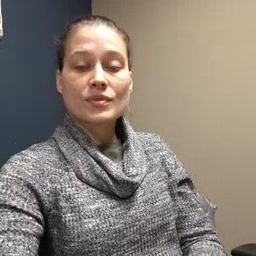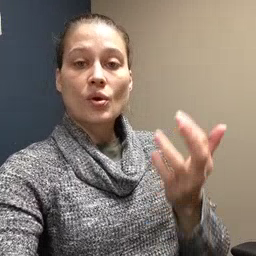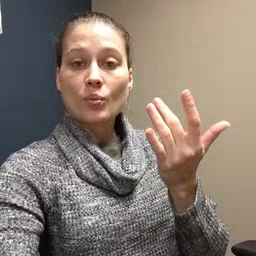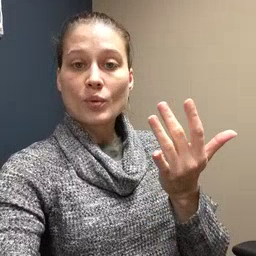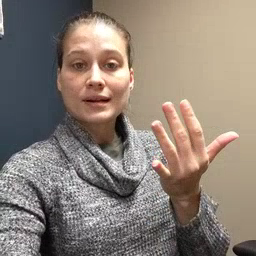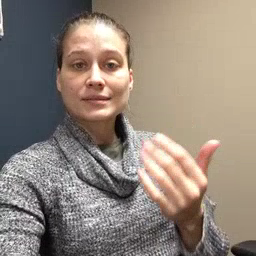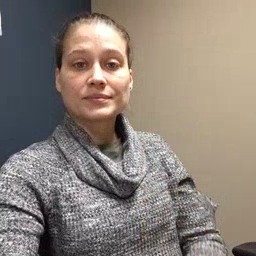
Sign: wait